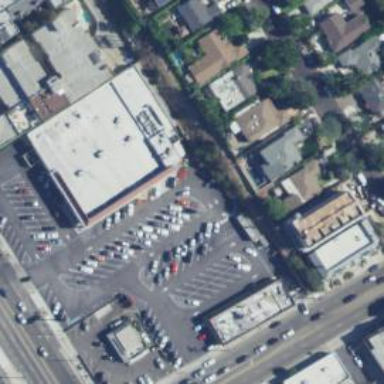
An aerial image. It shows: Retail building.